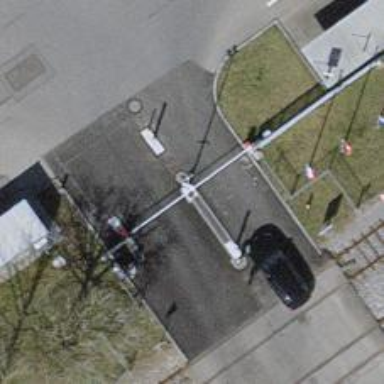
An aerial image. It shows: Lift gate barrier.